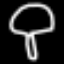
Label: mushroom